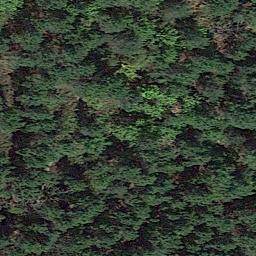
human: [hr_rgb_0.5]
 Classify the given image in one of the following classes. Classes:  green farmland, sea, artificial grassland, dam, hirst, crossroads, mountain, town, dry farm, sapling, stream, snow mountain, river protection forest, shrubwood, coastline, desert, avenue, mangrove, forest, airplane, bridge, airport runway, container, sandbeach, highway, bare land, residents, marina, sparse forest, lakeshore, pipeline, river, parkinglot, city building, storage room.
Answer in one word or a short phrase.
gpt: forest